Interaction volume radius: 10 \u00c5
Interaction volume height: 10 \u00c5
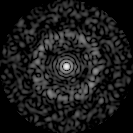
Disorder parameter: 0.8402